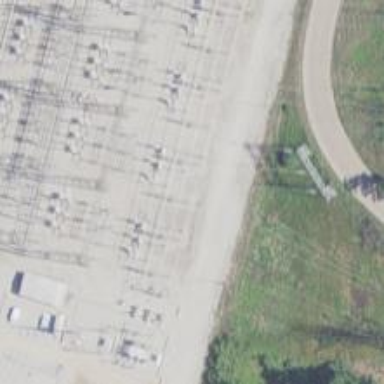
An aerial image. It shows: Switch for power supply.